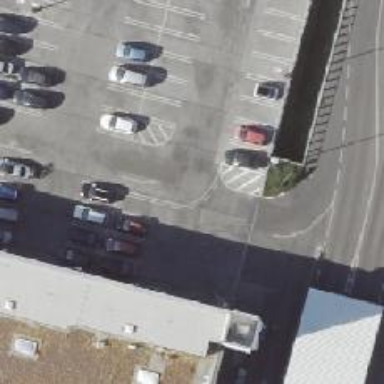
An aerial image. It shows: Asphalt parking aisle road for service vehicles.